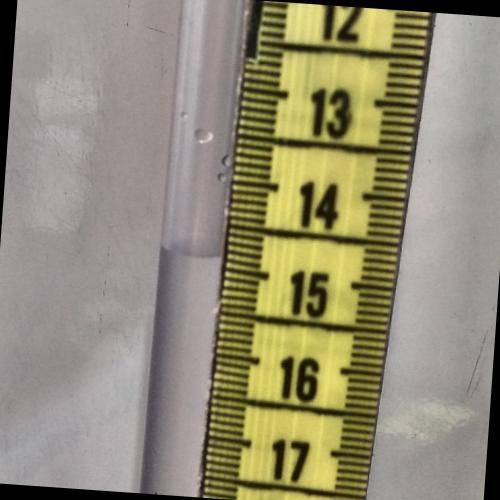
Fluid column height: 14.9 cm